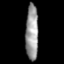
Tissue: prostate
Cell type: T cells
Senescence score: 0.7168
Nuclear area (px): 700
Mean DAPI intensity: 152.207